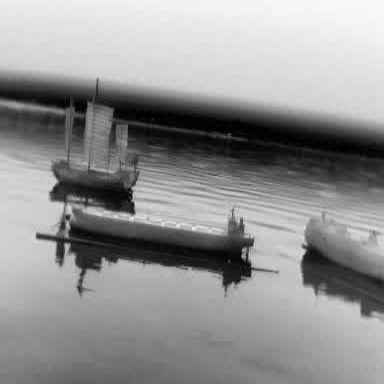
There are three objects shown in the infrared image, including a sailboat, a liner, and a container_ship.